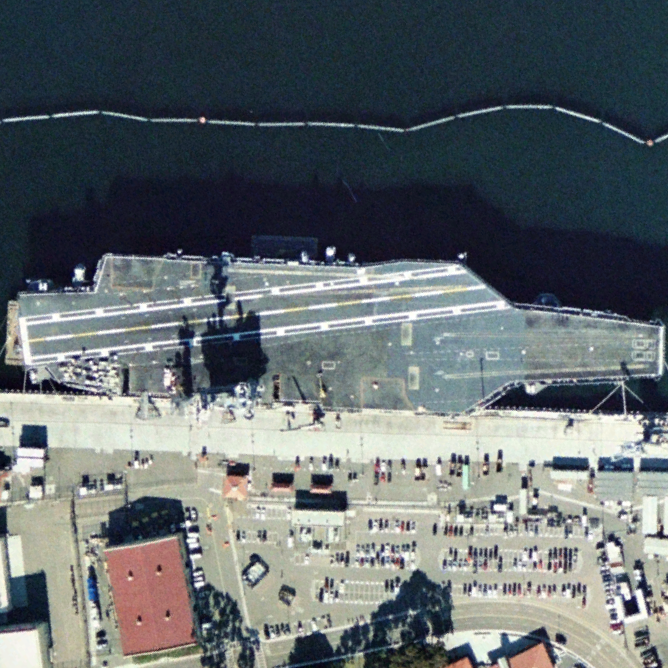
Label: Nimitz-class_aircraft_carrier